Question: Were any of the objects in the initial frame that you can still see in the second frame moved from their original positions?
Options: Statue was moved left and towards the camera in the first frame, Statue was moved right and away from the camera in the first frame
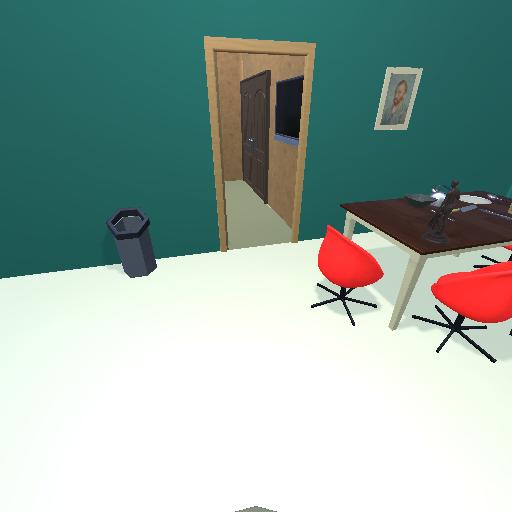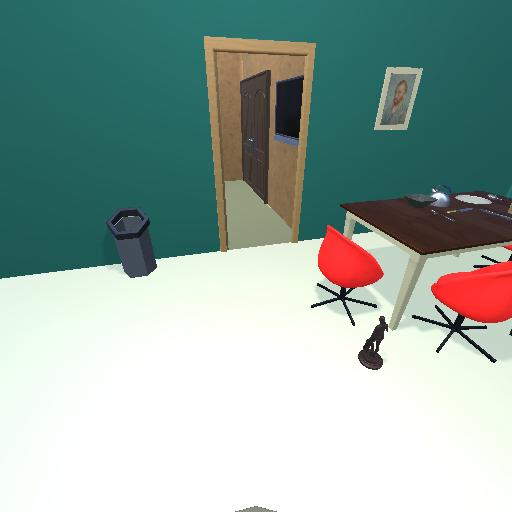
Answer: Statue was moved left and towards the camera in the first frame